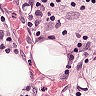
Metastatic tissue present: yes